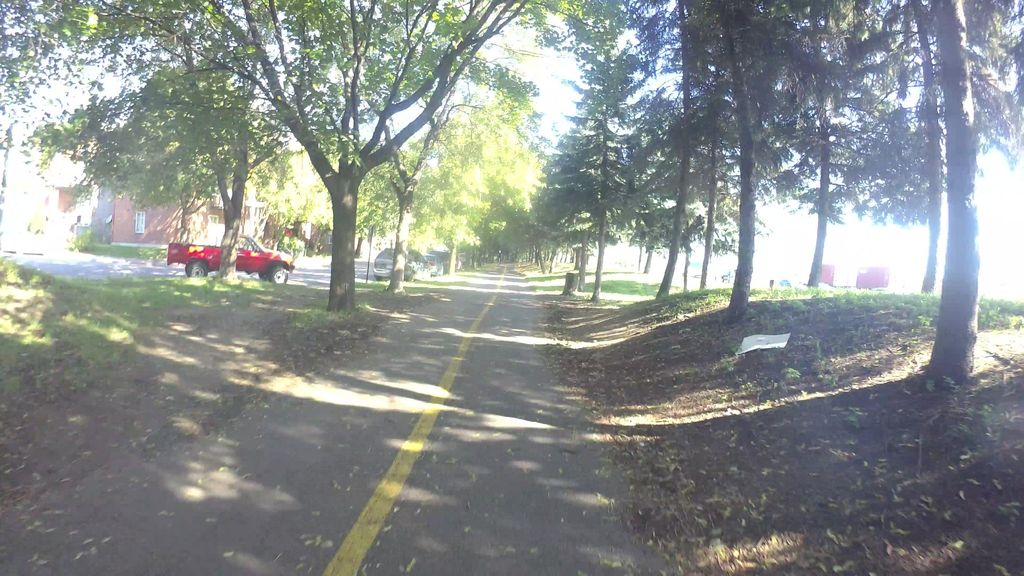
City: montreal